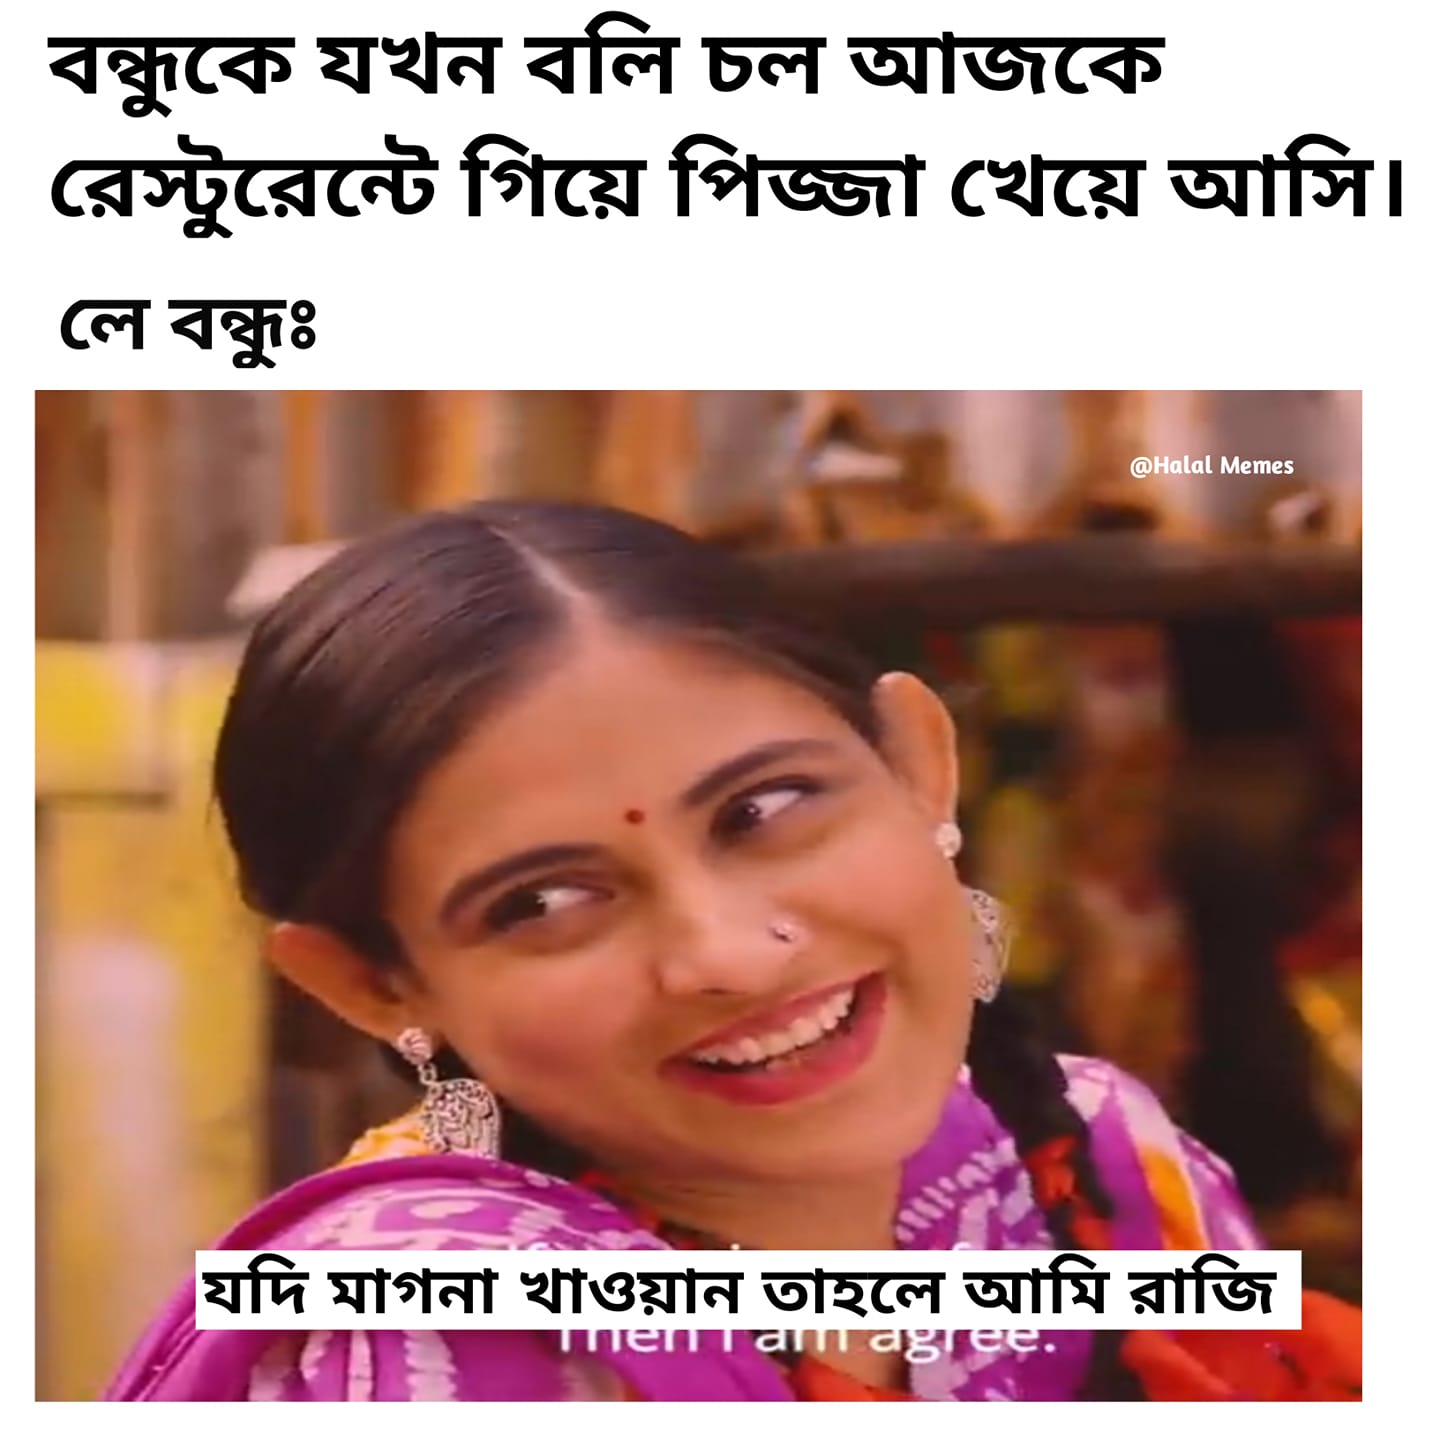
Caption: বন্ধুকে যখন বলি চল আজকে রেস্টুরেন্টে গিয়ে পিজ্জা খেয়ে আসি ।   লে বন্ধুঃ      যদি মাগনা খাওয়ান তাহলে আমি রাজি
Label: non-hate